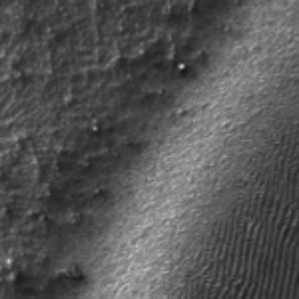
Label: frost